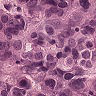
Metastatic tissue present: yes